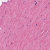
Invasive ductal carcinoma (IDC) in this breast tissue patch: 0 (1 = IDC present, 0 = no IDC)